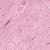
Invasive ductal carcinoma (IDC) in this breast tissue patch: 0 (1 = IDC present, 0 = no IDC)